Question: I want to have a multiple photos like standard gallery

And i want to pinch to zoom on of photos. I probably have a UIImageView for every single image (am i right), so when I pinch in gallery view I want to zoom all gallery. Is this possible? How?
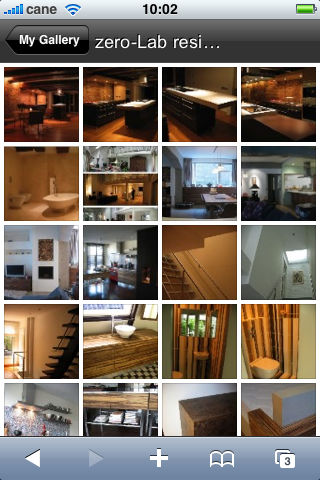
Answer: Try this: put all your photos in one view, that would be subview of your scrollview.
Then, in your scrollview delegate implement method
'''
- (UIView *)viewForZoomingInScrollView:(UIScrollView *)scrollView
'''
In which just return view that contains all photos. Do not forget to set appropriate scrollview content size and maximum and minimum zoom scale.